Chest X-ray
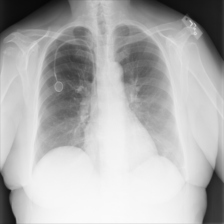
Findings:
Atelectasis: negative
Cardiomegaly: negative
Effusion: negative
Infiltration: negative
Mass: negative
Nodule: negative
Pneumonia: negative
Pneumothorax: negative
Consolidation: negative
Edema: negative
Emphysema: negative
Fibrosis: negative
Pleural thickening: negative
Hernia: negative